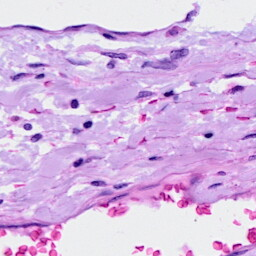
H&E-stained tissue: Ovarian